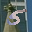
Label: 5